Milling tool wear sample.
Tool blade image: 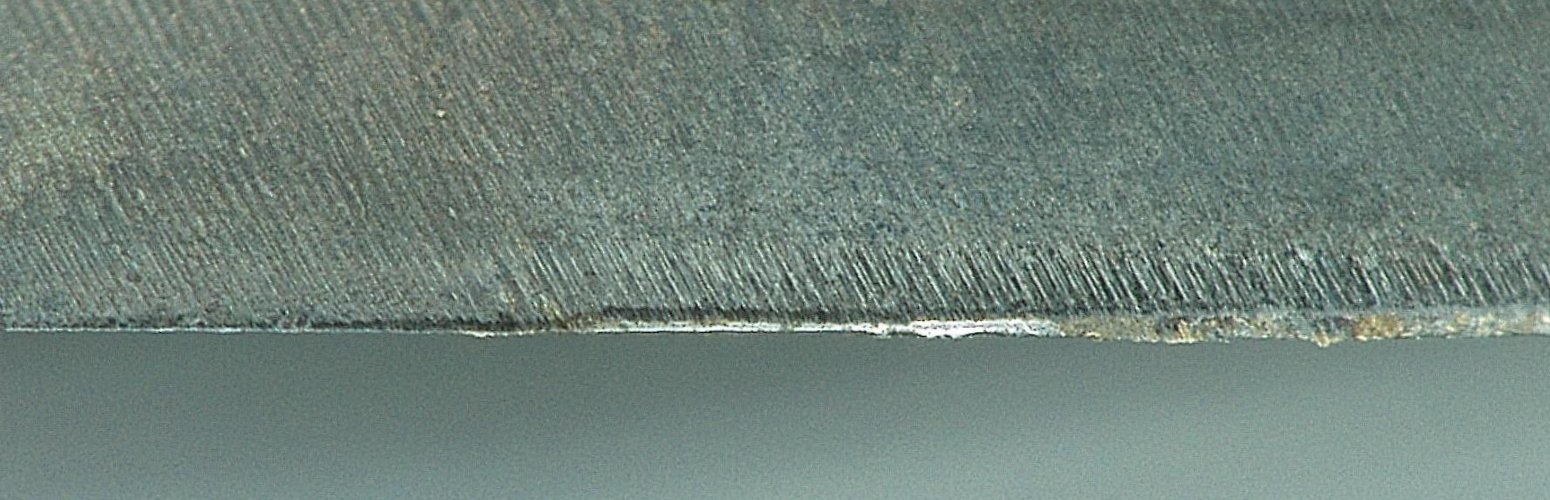
Chip image: 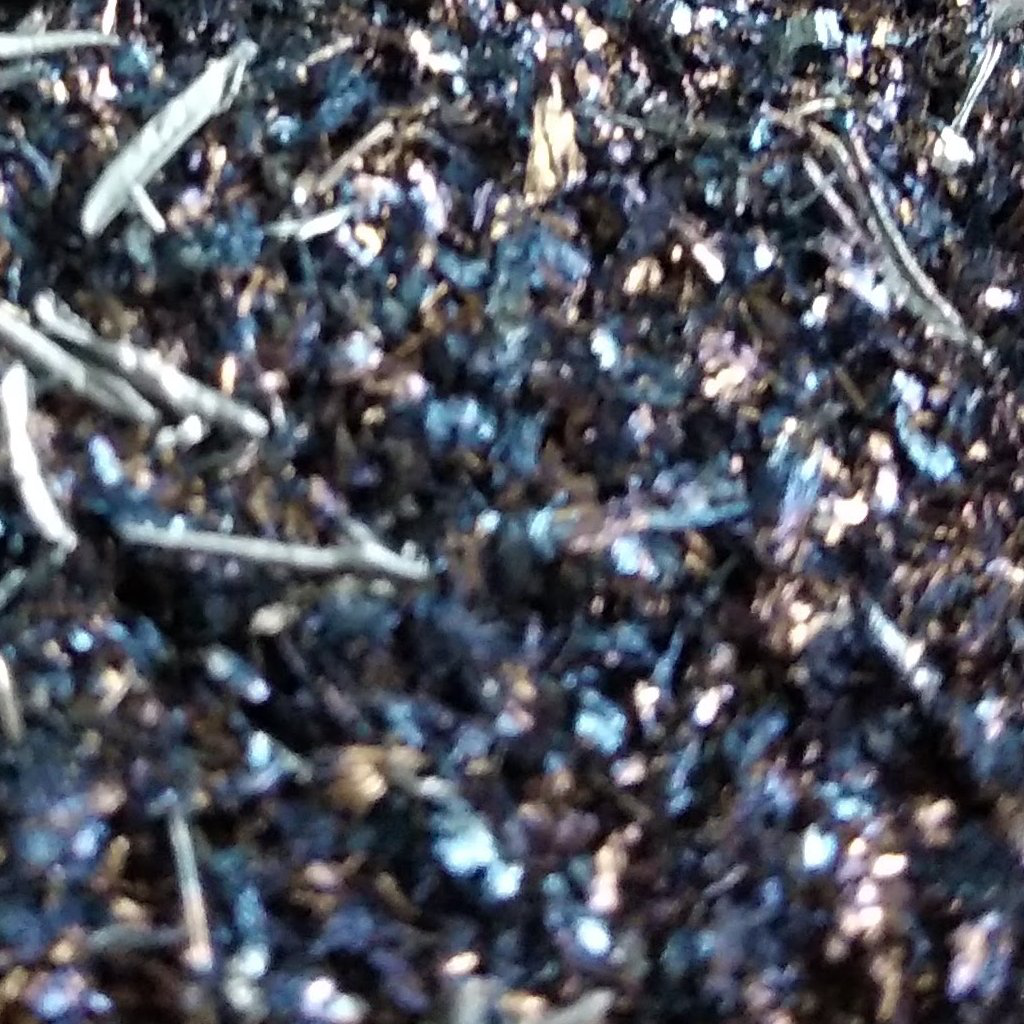
Workpiece image: 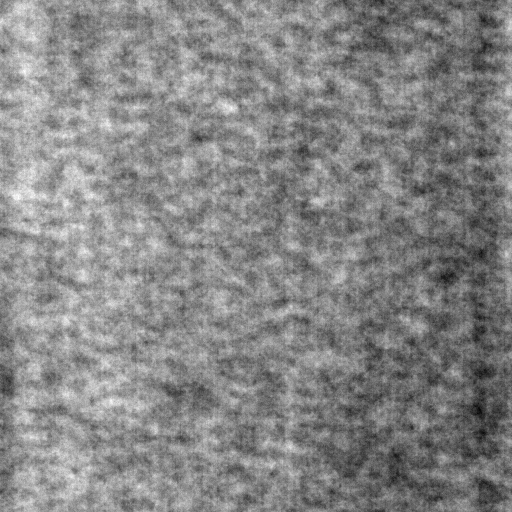
Tool wear state: dulled
Gaps: 0
Flank wear: 70.74
Overhang: 29.21
Force-signal Mel-spectrograms (X, Y, Z axes): 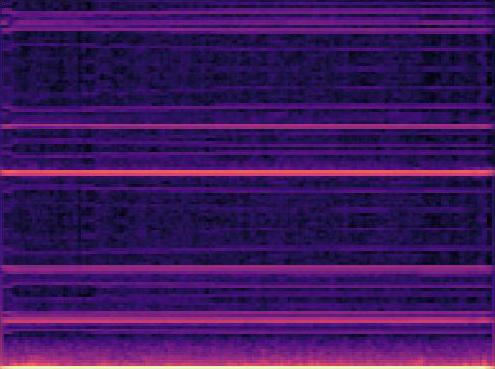 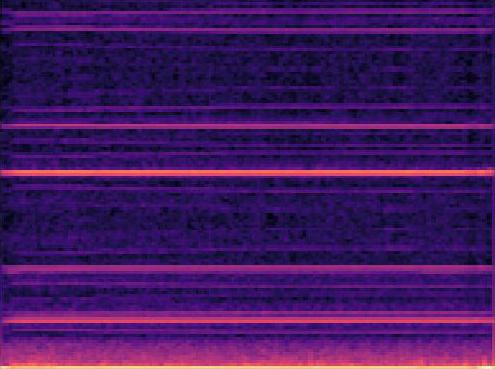 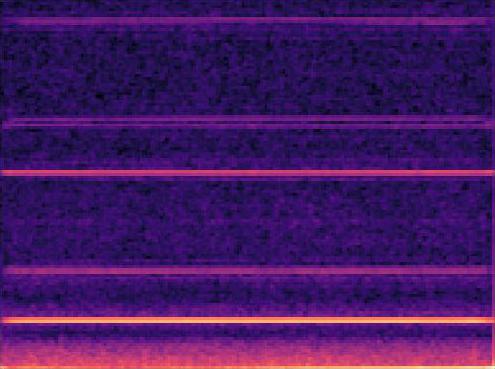
Force-signal scalograms (X, Y, Z axes): 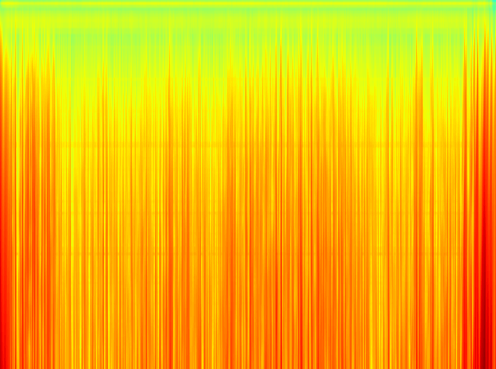 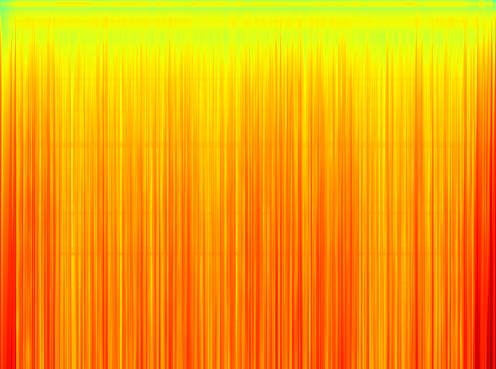 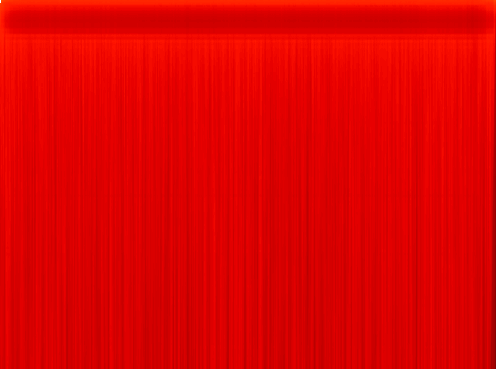
Force phase: steady_state_stabilization_wear